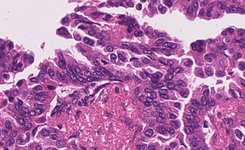
Tumor epithelial tissue: yes
Tumor-associated stroma tissue: yes
Normal tissue: no